Chest X-ray:
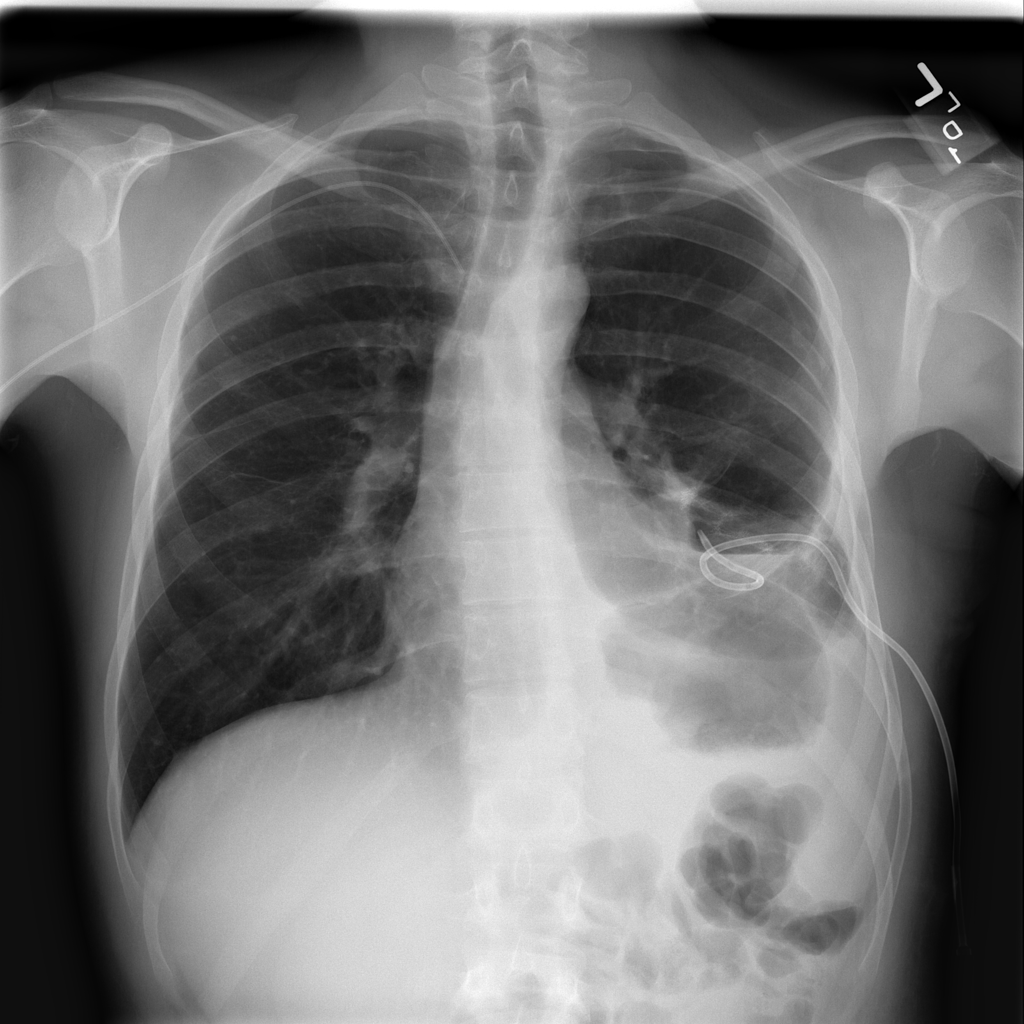
Findings: Fibrosis, Consolidation, Effusion
No abnormal finding: no